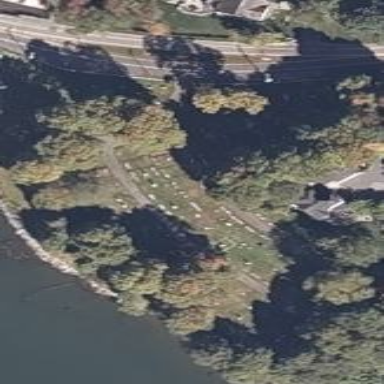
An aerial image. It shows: Cemetery.